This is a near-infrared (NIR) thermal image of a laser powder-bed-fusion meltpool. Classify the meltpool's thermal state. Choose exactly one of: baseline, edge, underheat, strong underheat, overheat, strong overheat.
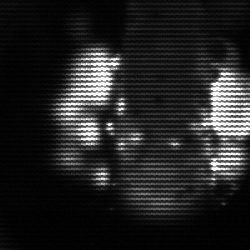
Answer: strong underheat